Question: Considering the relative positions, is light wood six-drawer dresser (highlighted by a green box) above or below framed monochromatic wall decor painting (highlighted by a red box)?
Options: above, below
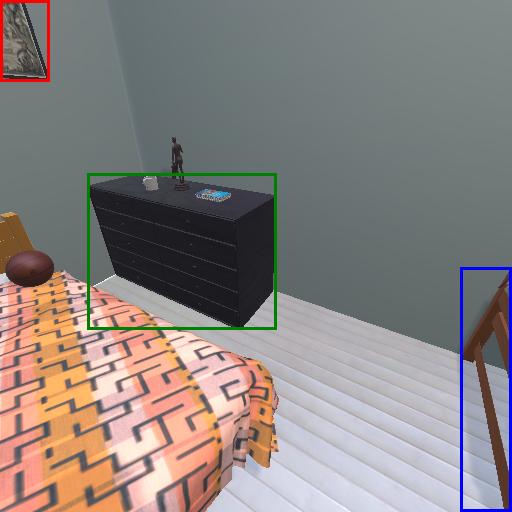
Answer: above